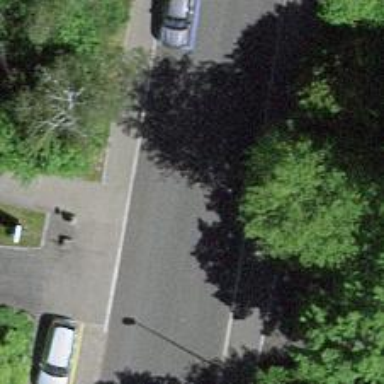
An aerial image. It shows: Unmarked crossing on the road.